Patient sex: M
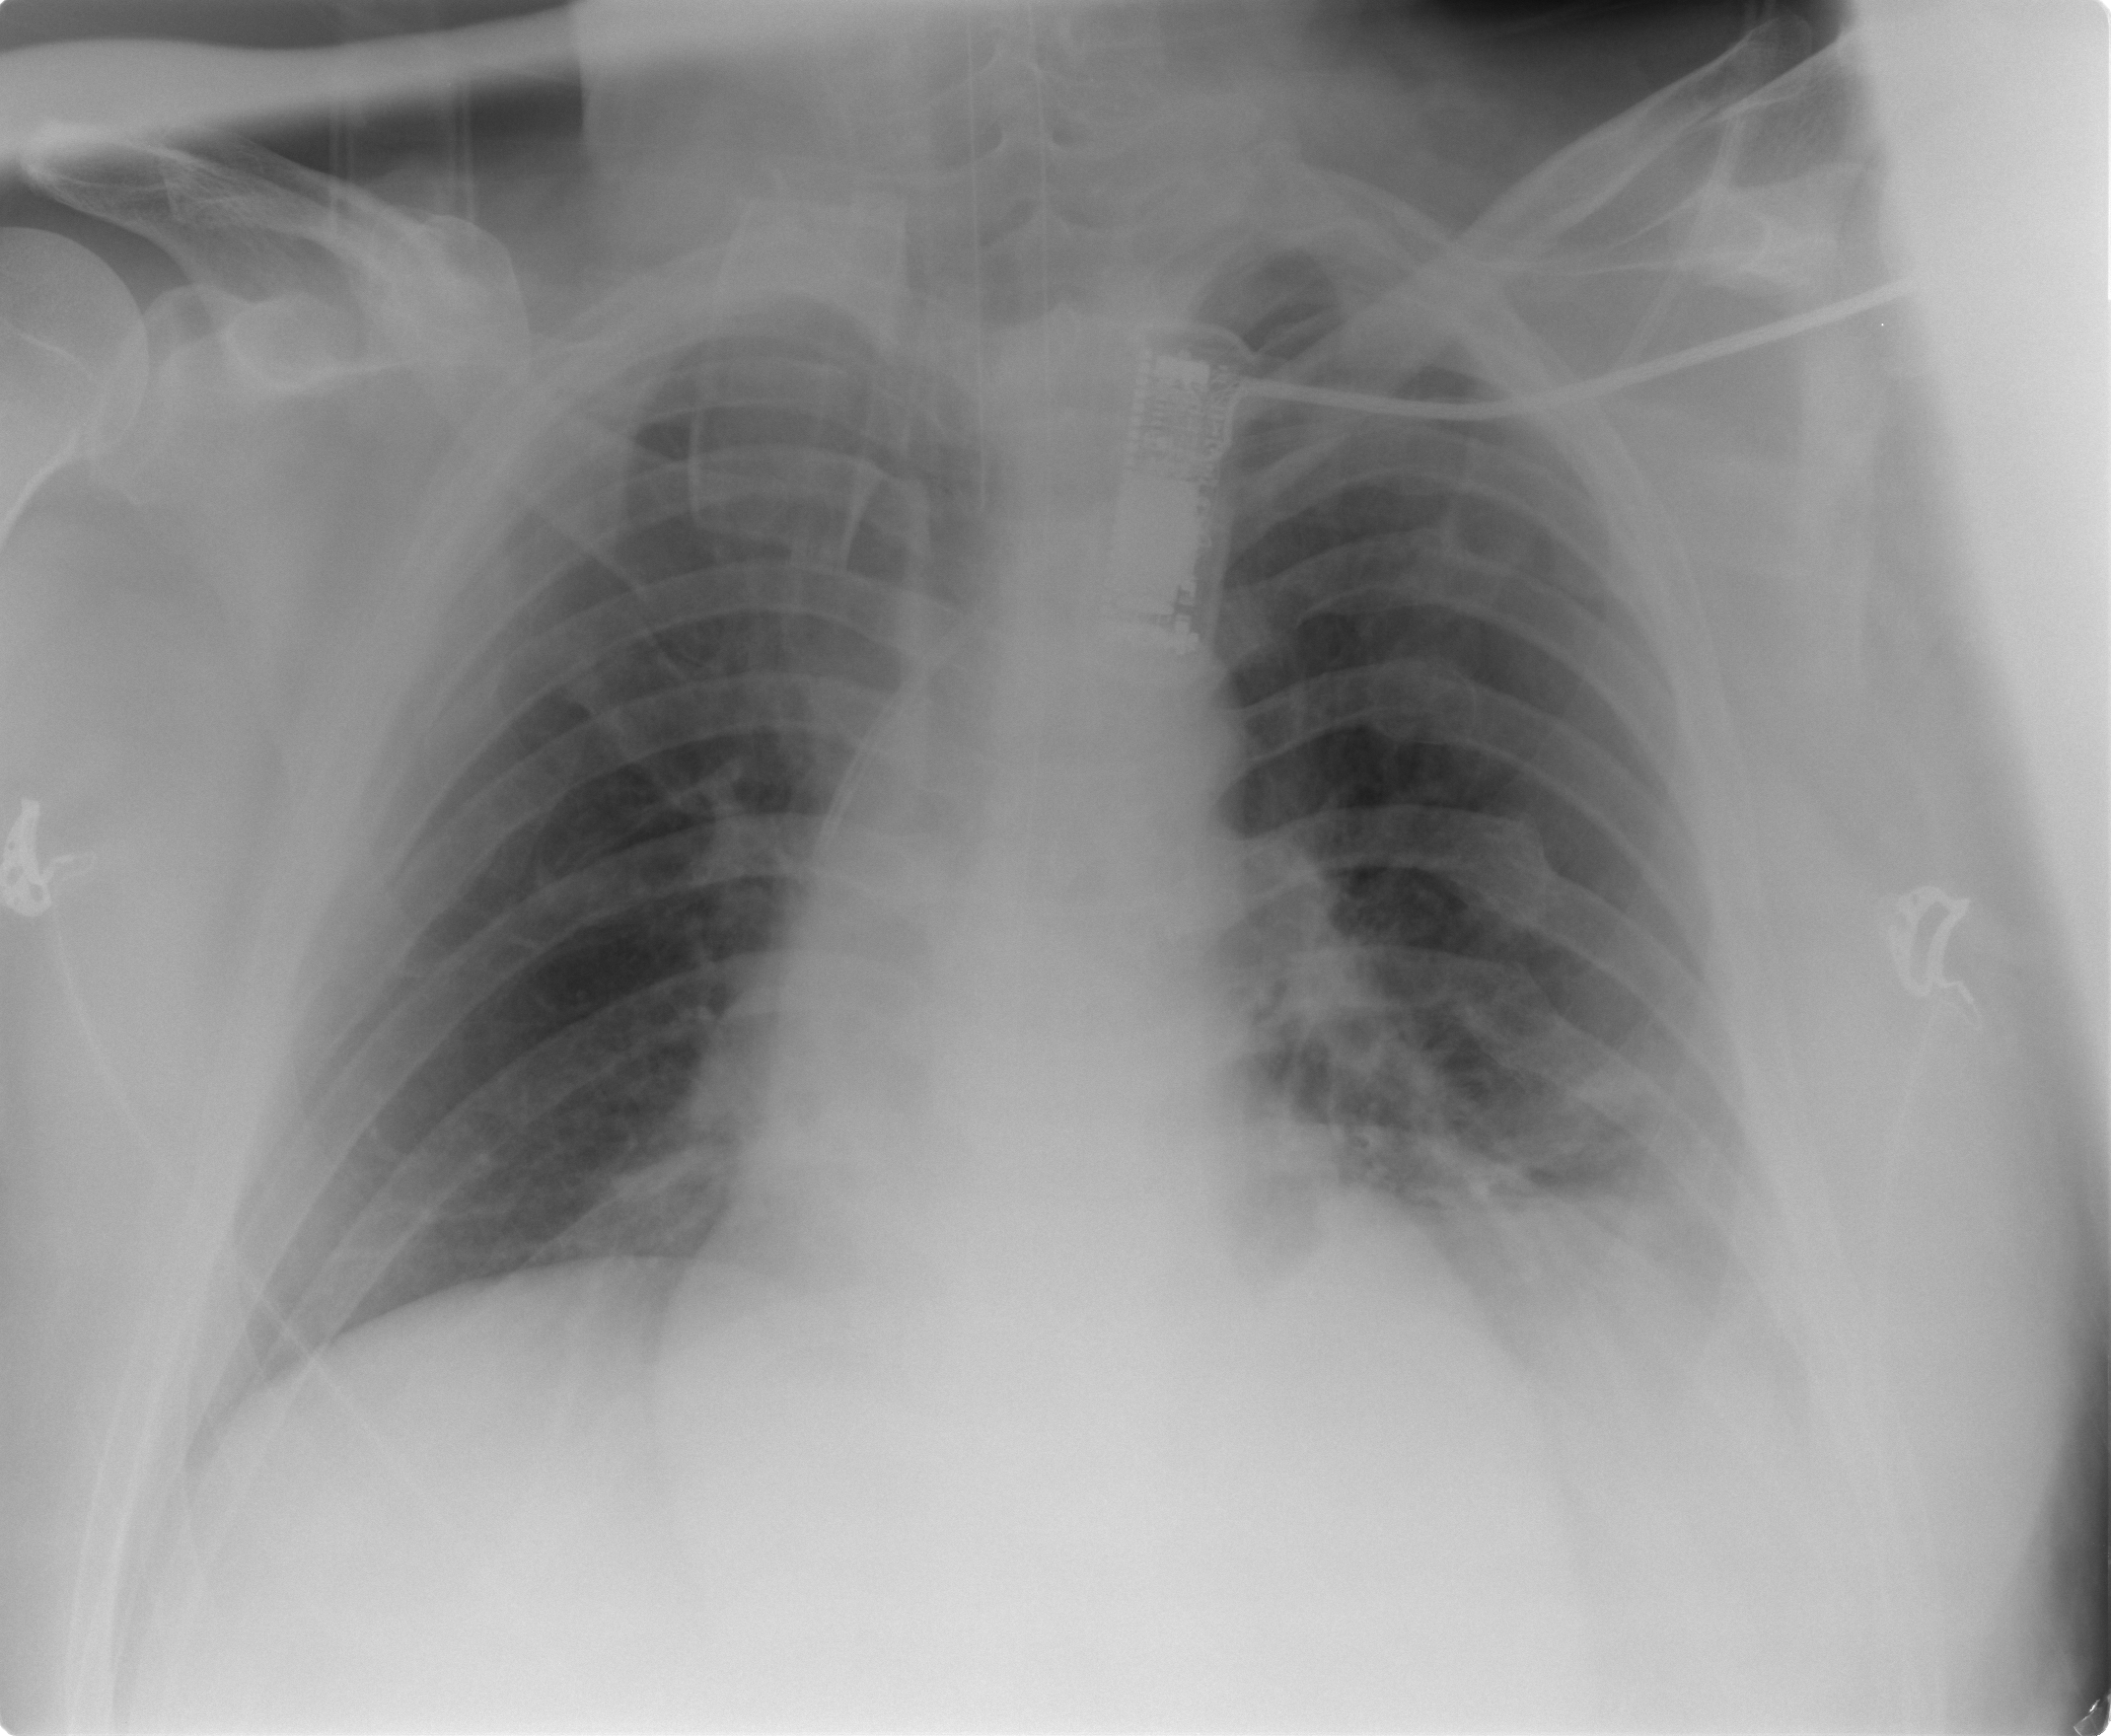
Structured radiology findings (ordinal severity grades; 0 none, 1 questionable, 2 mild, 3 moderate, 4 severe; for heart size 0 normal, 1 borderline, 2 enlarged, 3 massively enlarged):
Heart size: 0
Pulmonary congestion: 0
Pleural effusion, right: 0
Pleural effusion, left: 2
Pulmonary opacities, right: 0
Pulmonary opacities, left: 0
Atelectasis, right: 0
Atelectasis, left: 1